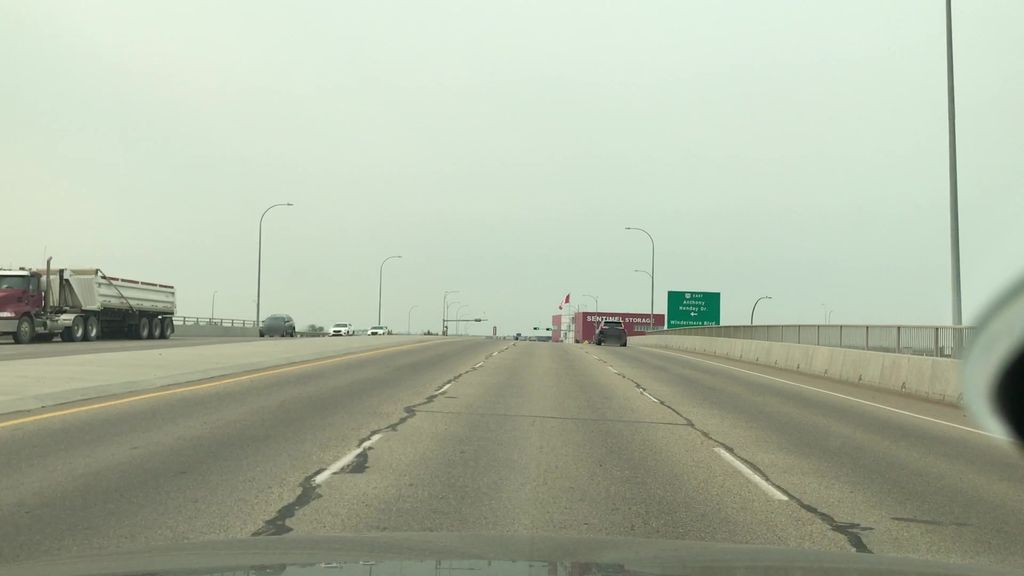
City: edmonton